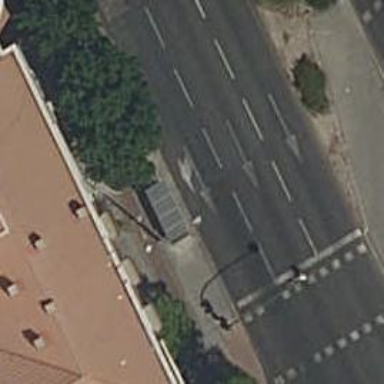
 serving as platform for public transportation."